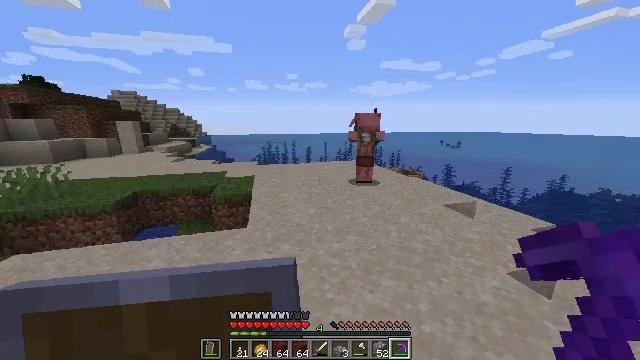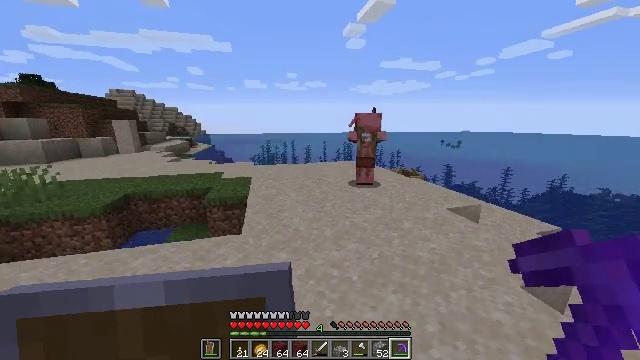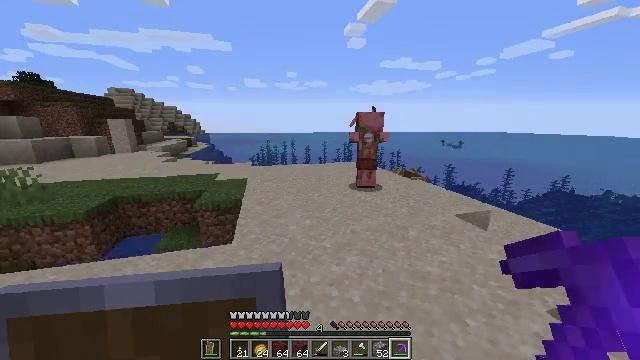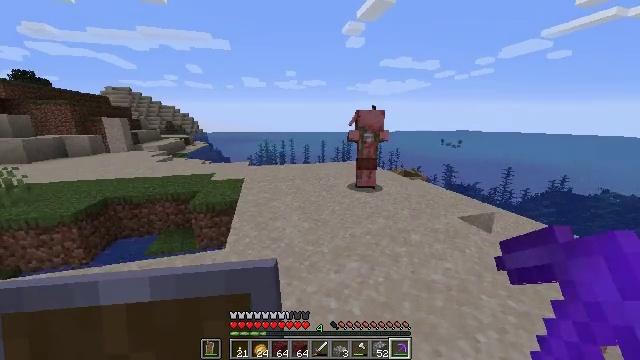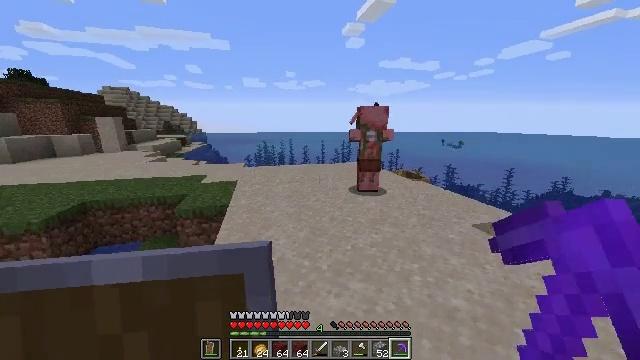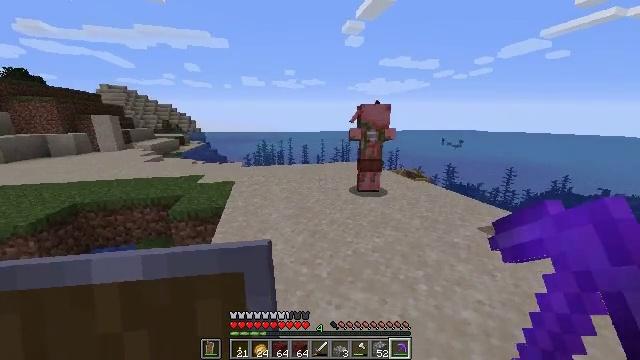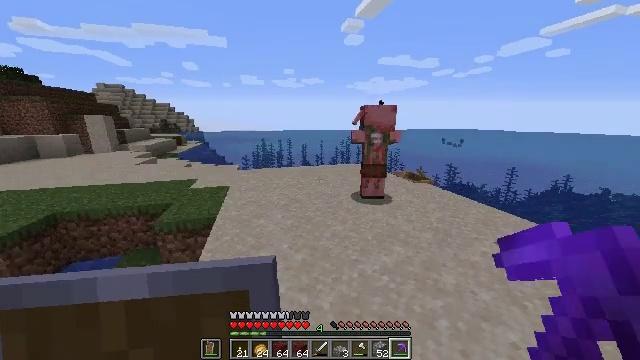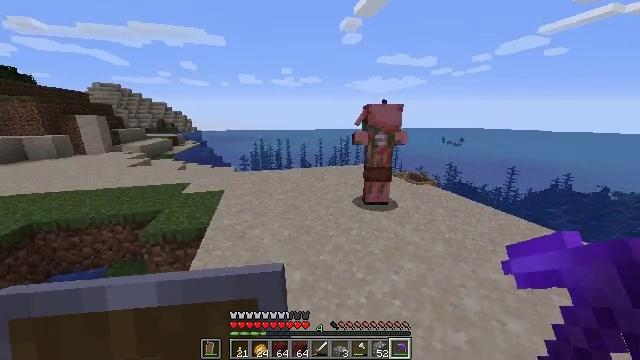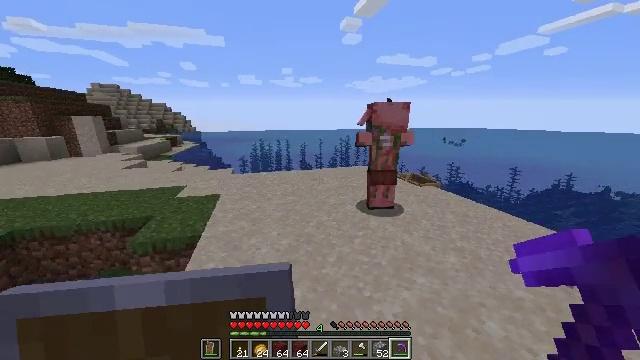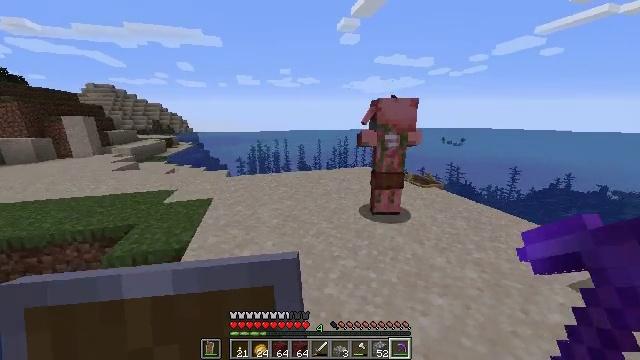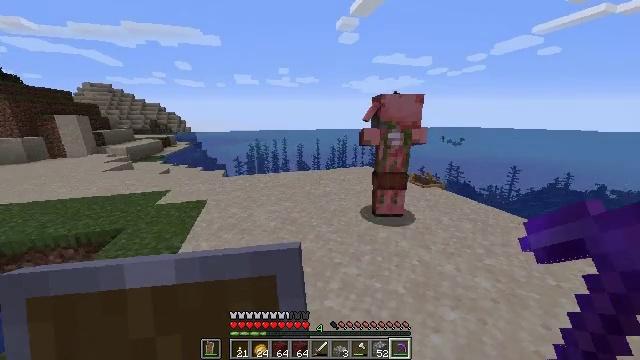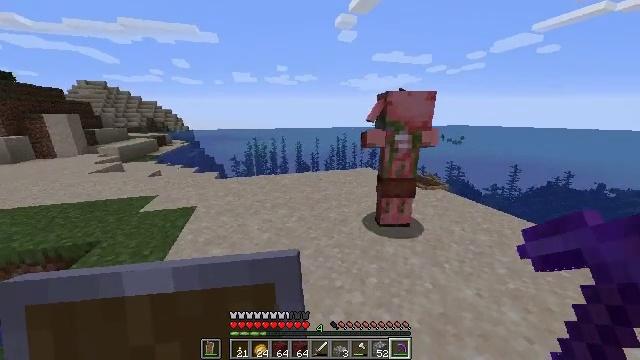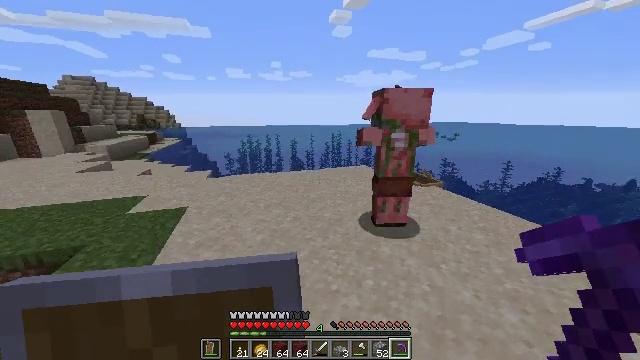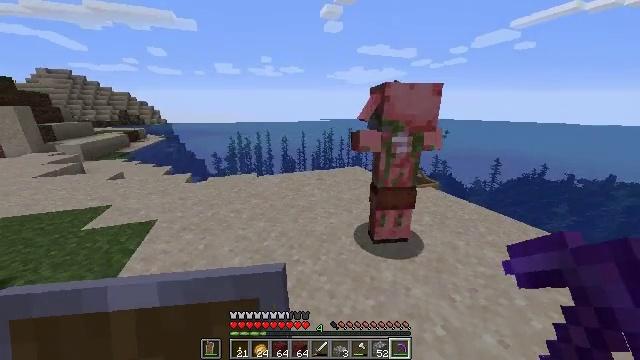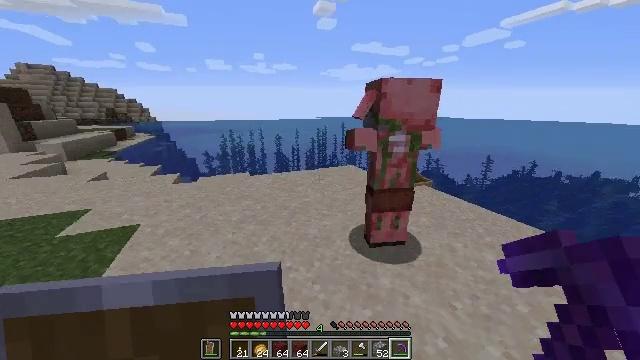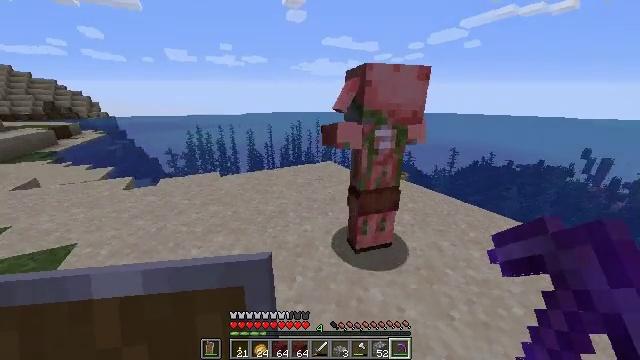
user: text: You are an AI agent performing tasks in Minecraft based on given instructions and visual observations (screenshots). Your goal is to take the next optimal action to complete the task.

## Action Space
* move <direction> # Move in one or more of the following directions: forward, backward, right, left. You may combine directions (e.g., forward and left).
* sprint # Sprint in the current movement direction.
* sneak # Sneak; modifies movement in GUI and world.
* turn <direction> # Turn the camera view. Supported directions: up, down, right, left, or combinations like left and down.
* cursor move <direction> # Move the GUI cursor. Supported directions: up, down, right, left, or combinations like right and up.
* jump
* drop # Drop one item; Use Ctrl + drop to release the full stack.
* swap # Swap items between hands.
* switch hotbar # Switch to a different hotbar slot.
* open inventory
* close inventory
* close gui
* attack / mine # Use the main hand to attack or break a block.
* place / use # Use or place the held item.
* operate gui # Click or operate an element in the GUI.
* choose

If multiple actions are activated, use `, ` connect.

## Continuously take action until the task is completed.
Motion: motion action
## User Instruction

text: craft item air
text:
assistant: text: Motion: move forward
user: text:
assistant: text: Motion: move forward
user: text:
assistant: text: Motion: move forward
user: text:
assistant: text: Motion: move forward
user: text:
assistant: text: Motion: move forward
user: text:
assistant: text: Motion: move forward
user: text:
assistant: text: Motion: move forward
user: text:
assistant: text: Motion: move forward
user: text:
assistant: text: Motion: move forward
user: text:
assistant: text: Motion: move forward
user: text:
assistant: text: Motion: move forward
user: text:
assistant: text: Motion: move forward, turn right
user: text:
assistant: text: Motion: move forward, turn right
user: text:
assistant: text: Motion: move forward, turn right
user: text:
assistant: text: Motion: move forward and move left, turn right and down
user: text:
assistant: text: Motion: move forward and move left, turn right
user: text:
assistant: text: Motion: move forward and move left, turn right
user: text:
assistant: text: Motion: move forward and move left, turn right and down
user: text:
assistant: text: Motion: move forward and move left, turn right
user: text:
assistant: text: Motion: move forward and move left, turn right
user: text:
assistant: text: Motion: move forward and move left, turn right
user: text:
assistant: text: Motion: move forward and move left, turn right
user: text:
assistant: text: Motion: move forward and move left, turn right
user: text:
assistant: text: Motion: move forward and move left, turn right
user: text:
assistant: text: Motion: move forward and move left, turn right
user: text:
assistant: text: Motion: move forward and move left, turn right
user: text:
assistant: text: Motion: move forward and move left, turn right
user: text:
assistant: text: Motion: move forward and move left, turn right
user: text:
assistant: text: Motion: move forward and move left, turn right
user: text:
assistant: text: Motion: move forward and move left, turn right